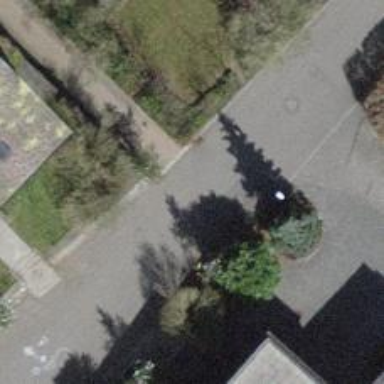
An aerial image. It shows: Footway surfaced with paving stones.